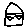
Label: house